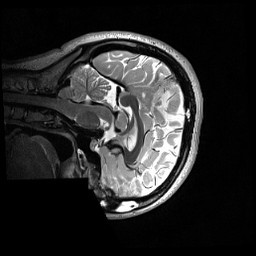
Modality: T2w
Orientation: sagittal
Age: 22
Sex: female
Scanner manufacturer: siemens
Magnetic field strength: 3 T
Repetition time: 3.2 s
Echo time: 0.566 s